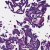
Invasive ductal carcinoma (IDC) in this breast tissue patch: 1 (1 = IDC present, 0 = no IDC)